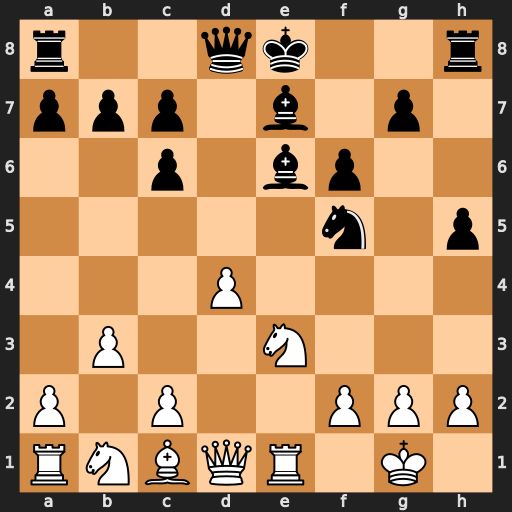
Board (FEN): r2qk2r/ppp1b1p1/2p1bp2/5n1p/3P4/1P2N3/P1P2PPP/RNBQR1K1
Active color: w
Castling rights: kq
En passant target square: -
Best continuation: Nxf5 Bxf5 Ba3